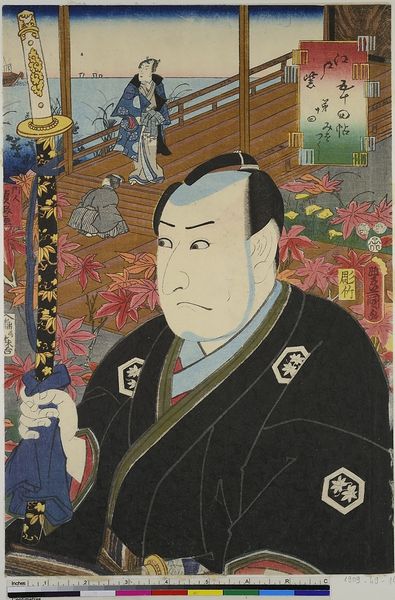
Titel: Der Schauspieler Ichikawa Omezo I in Miotsukushi, Blatt 14 aus der Serie: Die 54 Kapitel des Edo Violett
Künstler: Utagawa Kunisada
Standort: Hamburg
Institution: Museum für Kunst und Gewerbe Hamburg
Schlagwörter: himmel, laub, mann, wasser, blumen, frau, nase, blick, blüten, blatt, pflanzen, theater, boot, holzschnitt, japan, schrift, vegetation, streng, loggia, veranda, asien, druckgraphik, druckgrafik, schwert, literatur, zeit, schauspieler, farbholzschnitt, schauspielerin, kabuki, edo, reproduktionen, druckerzeugnisse, pflanzenabbildung, theateraufführung, ukiyo, genji, monogatari, ferner oste